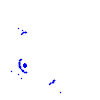
Particle: proton